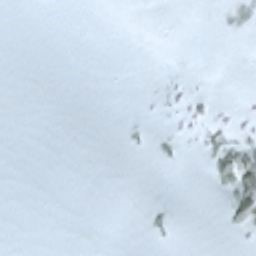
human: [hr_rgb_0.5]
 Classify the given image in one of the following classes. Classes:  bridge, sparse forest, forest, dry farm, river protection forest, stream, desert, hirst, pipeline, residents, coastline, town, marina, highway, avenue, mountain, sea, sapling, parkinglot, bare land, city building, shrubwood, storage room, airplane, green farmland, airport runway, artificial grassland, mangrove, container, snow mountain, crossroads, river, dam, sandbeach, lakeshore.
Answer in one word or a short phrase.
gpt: snow mountain